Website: home-depot
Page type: newsletter-management
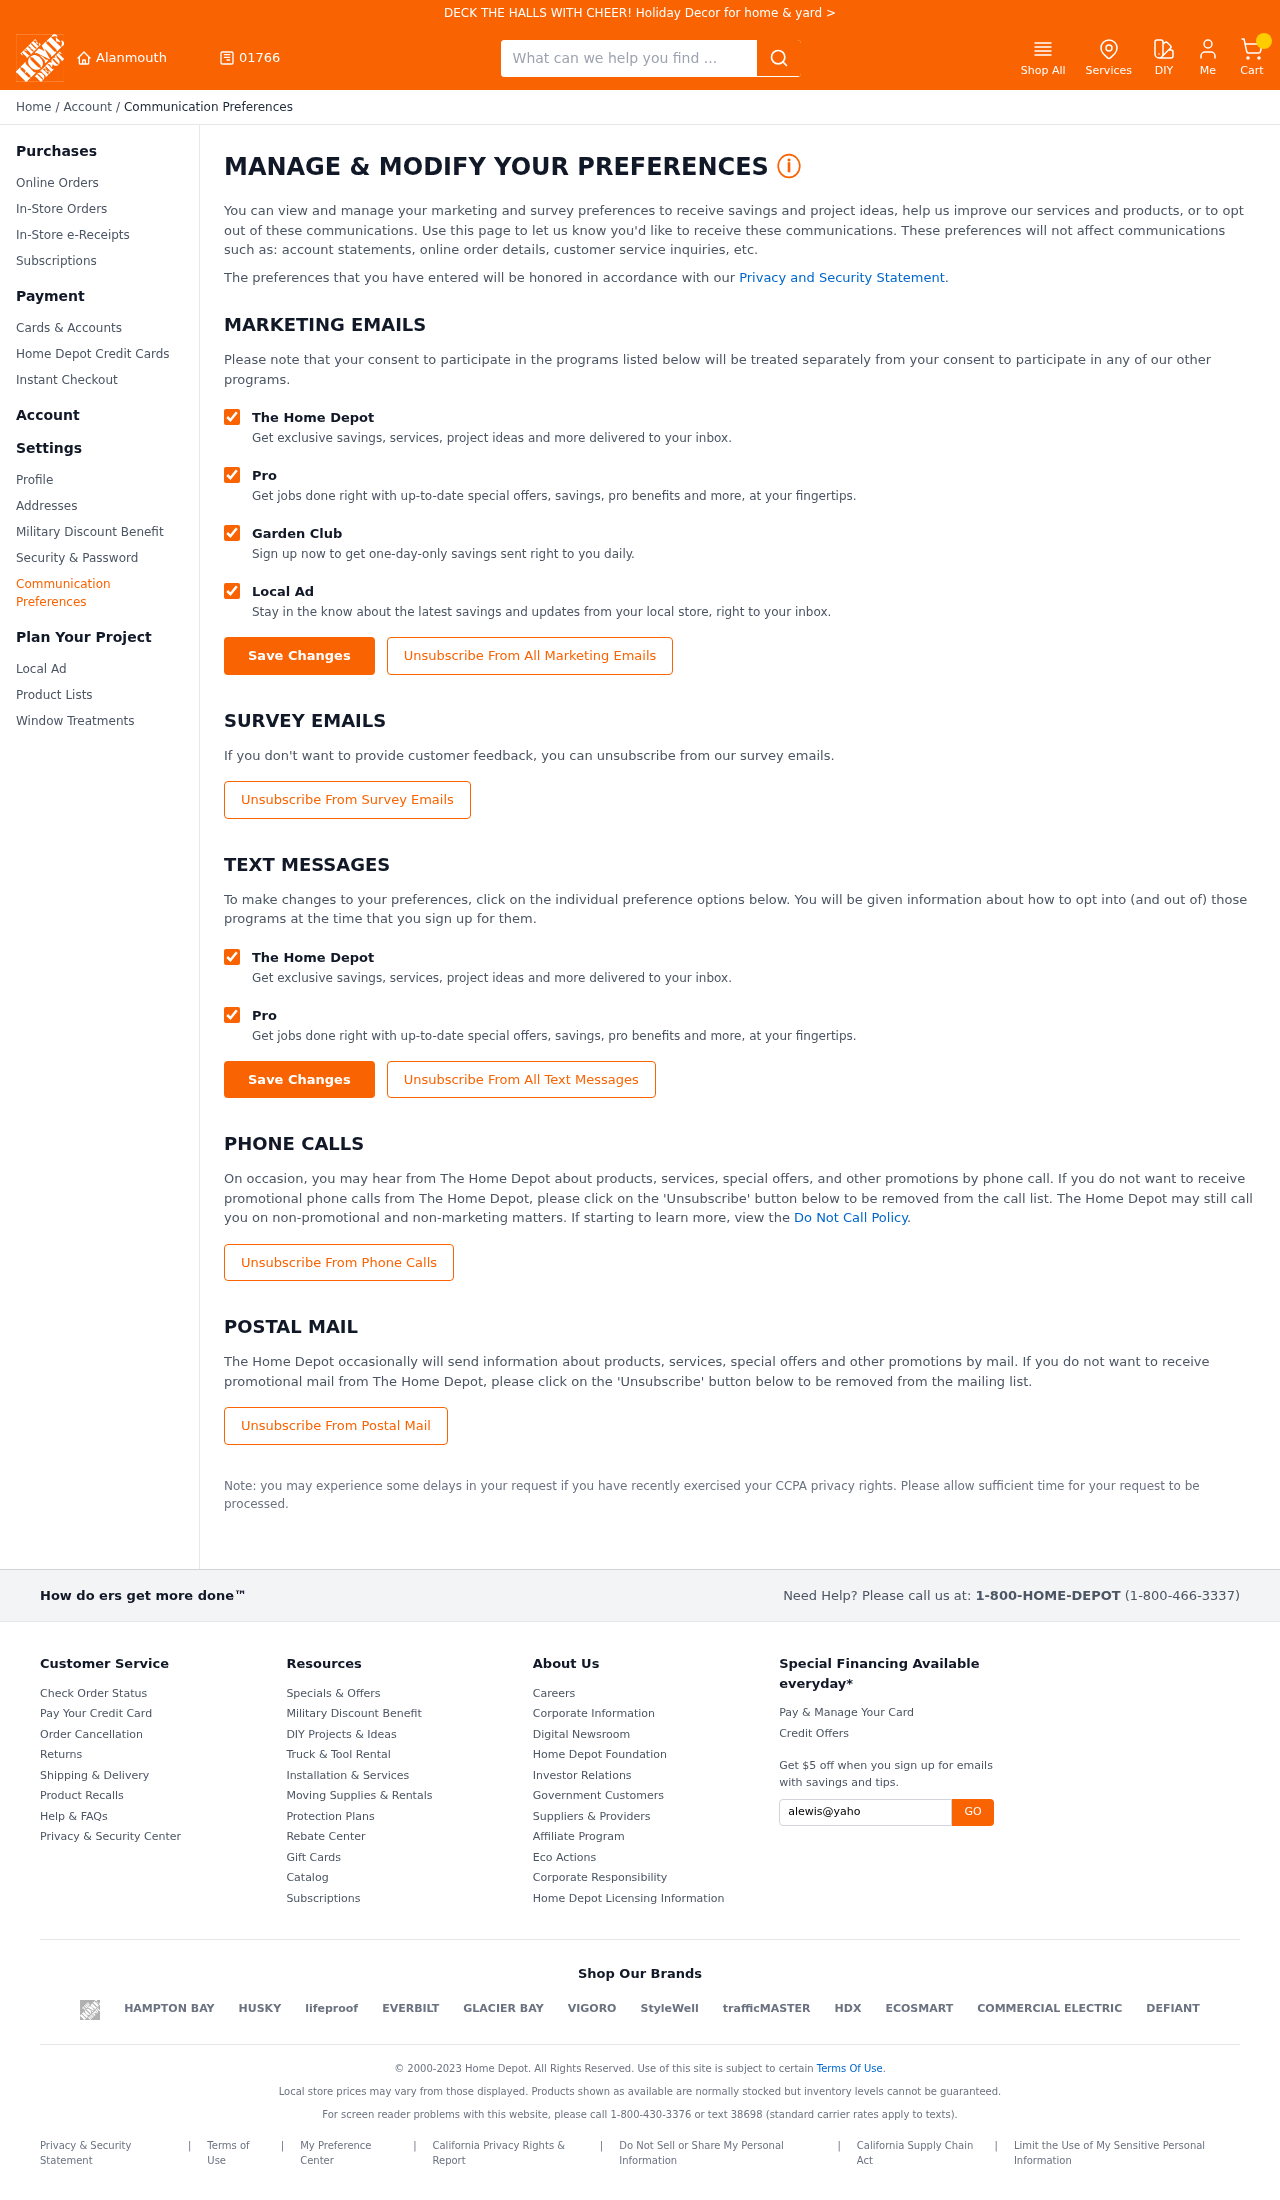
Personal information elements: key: PII_CITY
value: Alanmouth
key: PII_POSTCODE
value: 01766
Search elements: key: HEADER_SEARCH
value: What can we help you find ...